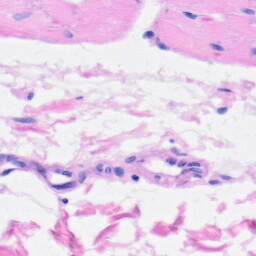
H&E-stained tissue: Heart